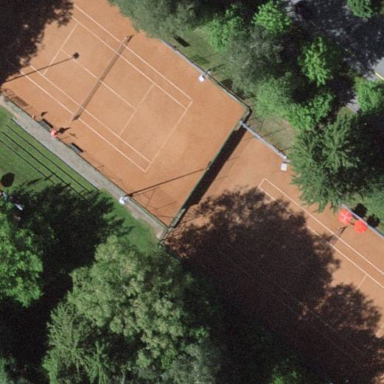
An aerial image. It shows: Tennis court on pitch designated for leisure land.